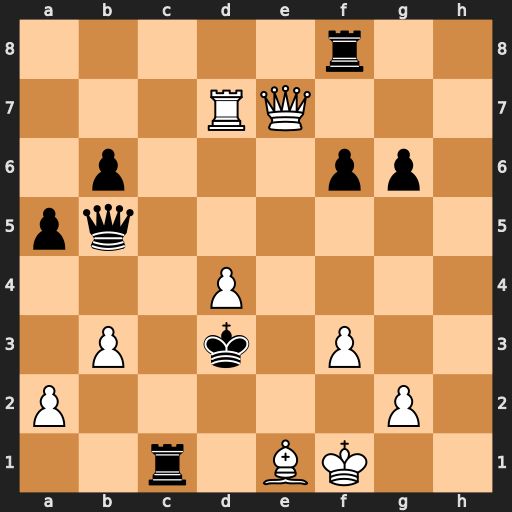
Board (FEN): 5r2/3RQ3/1p3pp1/pq6/3P4/1P1k1P2/P5P1/2r1BK2
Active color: w
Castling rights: -
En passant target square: -
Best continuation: Qe2#